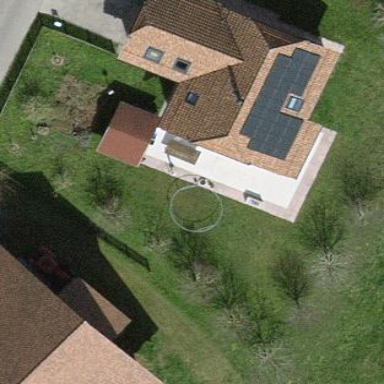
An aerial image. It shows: Simple and straightforward house.